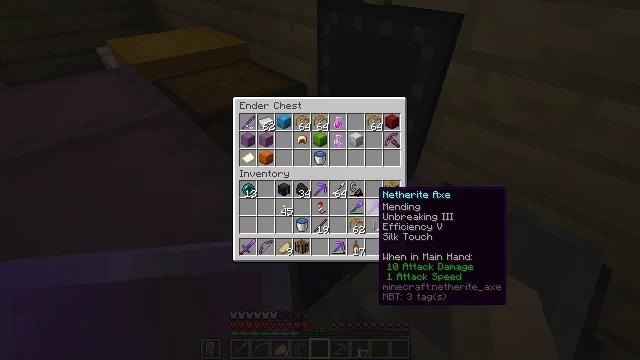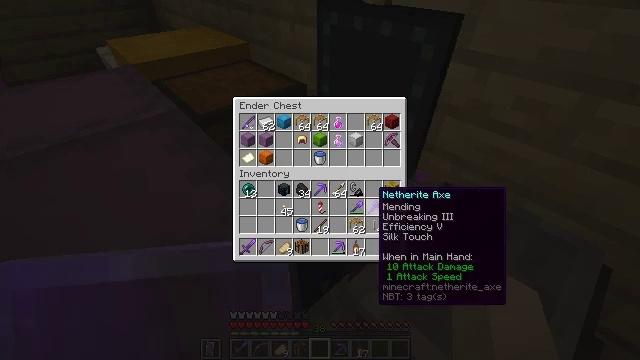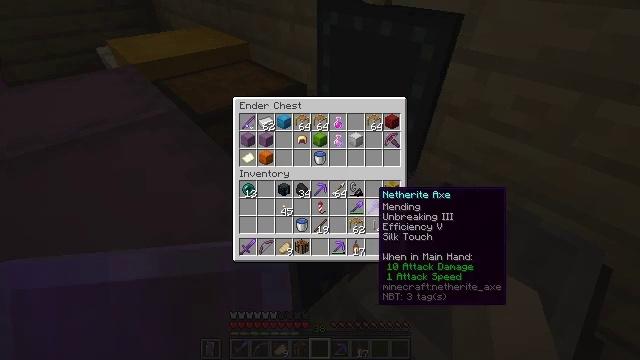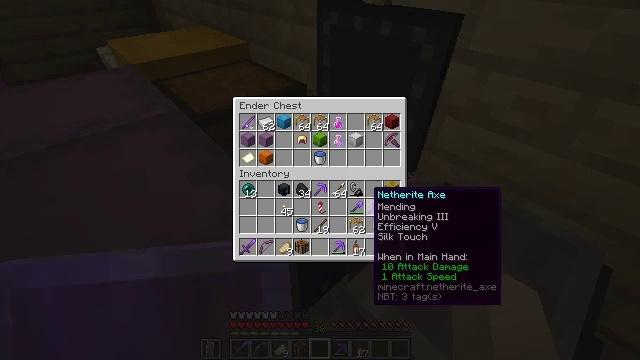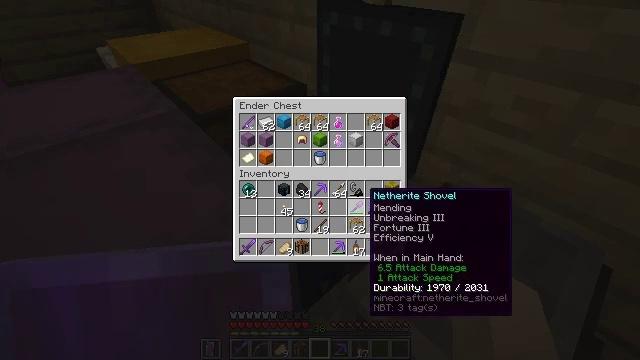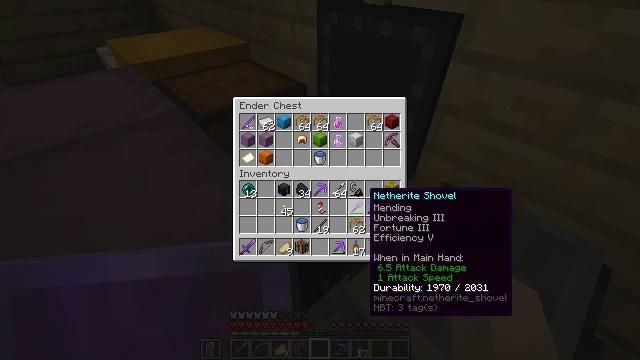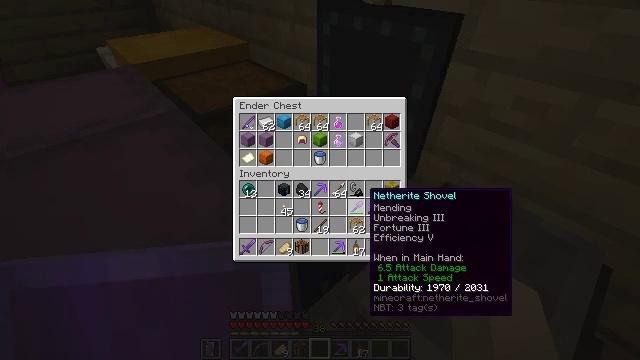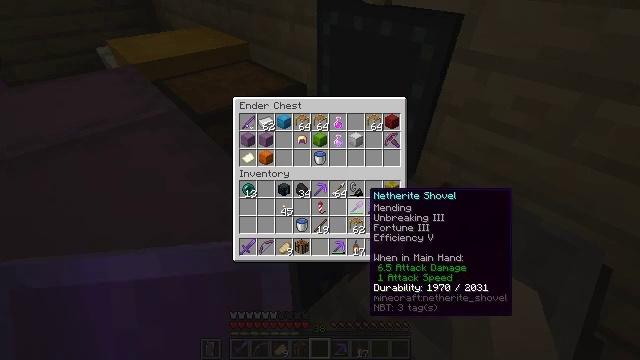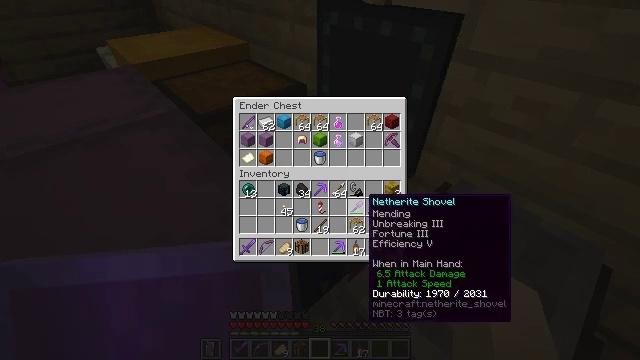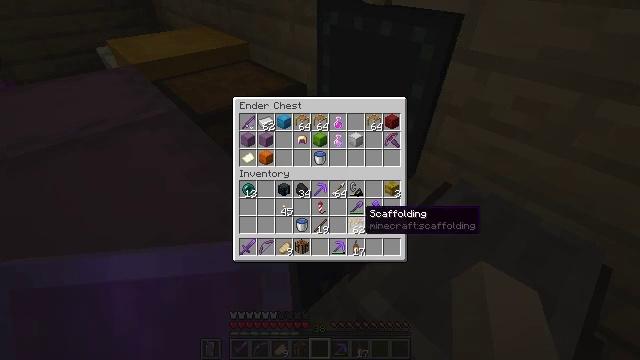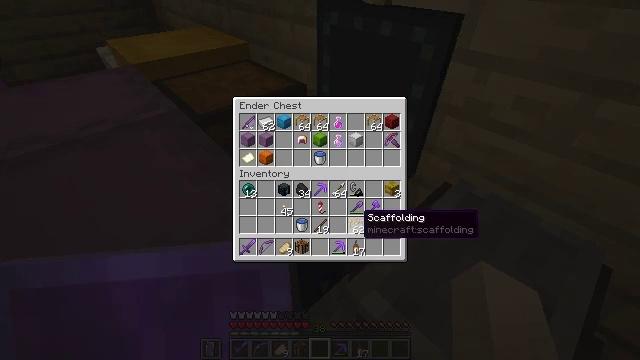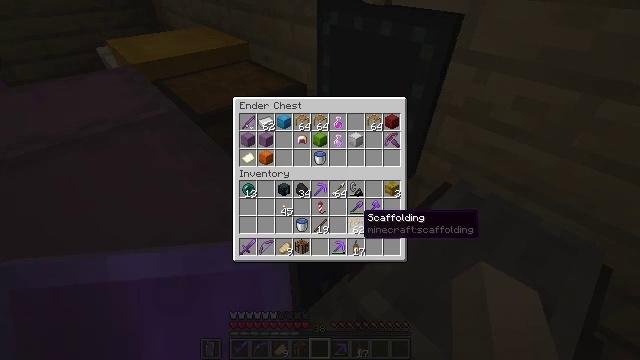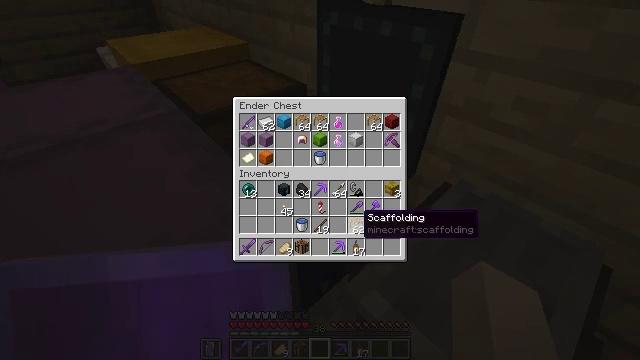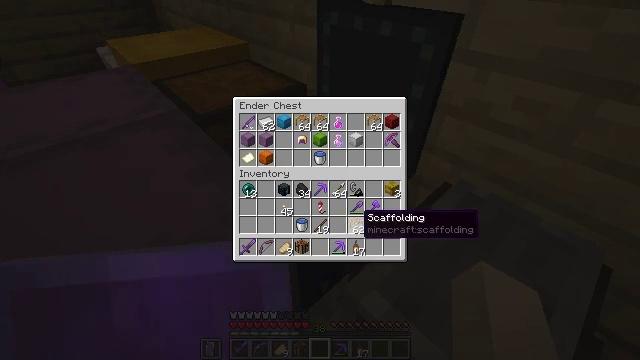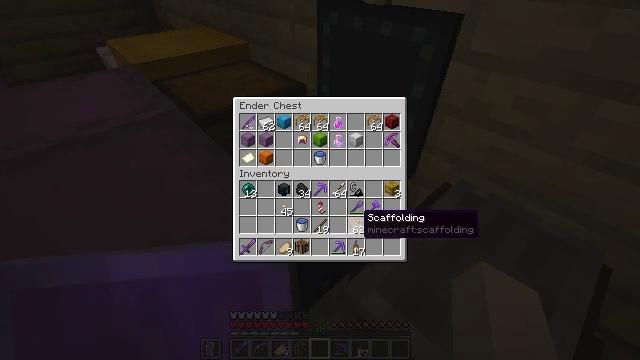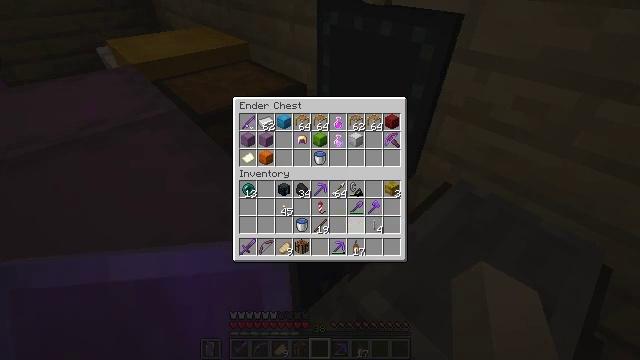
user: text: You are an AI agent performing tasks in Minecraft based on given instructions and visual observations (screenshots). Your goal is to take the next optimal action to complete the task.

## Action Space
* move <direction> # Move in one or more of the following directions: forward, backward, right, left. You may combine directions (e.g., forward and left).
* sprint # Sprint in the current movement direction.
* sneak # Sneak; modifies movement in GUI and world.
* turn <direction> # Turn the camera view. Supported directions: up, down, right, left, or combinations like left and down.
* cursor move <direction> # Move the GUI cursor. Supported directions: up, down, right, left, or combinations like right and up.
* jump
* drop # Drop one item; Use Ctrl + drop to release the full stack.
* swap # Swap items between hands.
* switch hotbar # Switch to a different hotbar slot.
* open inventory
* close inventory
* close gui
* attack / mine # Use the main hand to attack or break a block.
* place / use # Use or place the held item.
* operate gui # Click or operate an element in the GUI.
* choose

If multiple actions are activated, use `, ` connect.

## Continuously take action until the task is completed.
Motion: motion action
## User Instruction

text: Mine the glowstone in the Nether.
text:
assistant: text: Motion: sneak
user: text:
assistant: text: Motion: sneak
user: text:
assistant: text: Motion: sneak
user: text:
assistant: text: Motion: sneak
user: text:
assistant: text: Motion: sneak
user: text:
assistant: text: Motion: sneak
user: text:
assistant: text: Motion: sneak
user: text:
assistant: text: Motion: sneak
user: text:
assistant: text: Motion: sneak, turn down
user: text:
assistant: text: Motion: sneak
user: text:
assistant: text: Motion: sneak
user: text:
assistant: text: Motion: sneak
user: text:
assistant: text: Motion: sneak
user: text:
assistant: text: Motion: sneak
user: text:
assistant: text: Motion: sneak, attack / mine
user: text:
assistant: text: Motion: sneak, attack / mine
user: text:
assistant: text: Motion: sneak, attack / mine
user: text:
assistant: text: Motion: sneak
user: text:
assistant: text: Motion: sneak
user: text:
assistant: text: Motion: turn right
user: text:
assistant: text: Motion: no_op
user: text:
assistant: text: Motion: no_op
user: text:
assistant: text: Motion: no_op
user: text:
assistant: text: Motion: no_op
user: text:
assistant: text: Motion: no_op
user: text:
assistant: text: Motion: no_op
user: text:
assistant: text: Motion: no_op
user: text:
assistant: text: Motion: no_op
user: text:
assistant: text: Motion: no_op
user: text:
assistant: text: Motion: no_op